Interaction volume radius: 10 \u00c5
Interaction volume height: 15 \u00c5
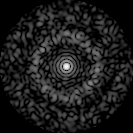
Disorder parameter: 0.8789